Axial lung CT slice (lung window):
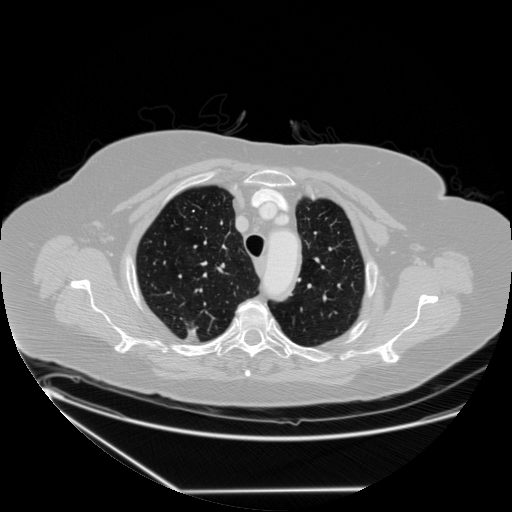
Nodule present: no